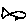
Label: fish